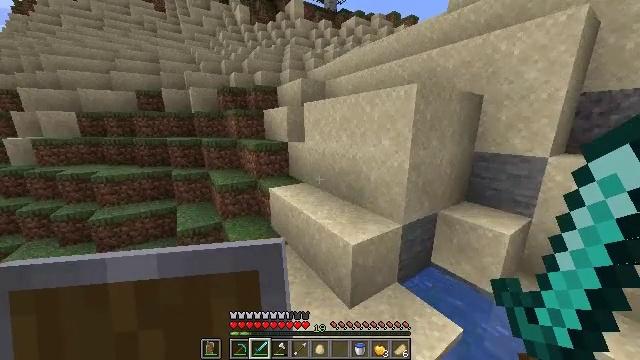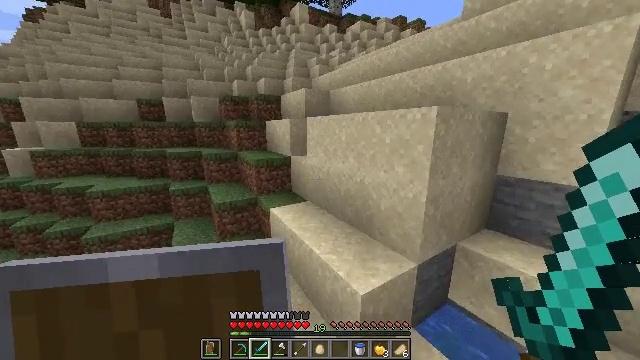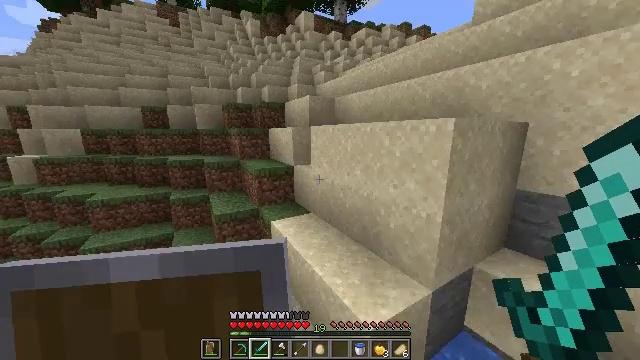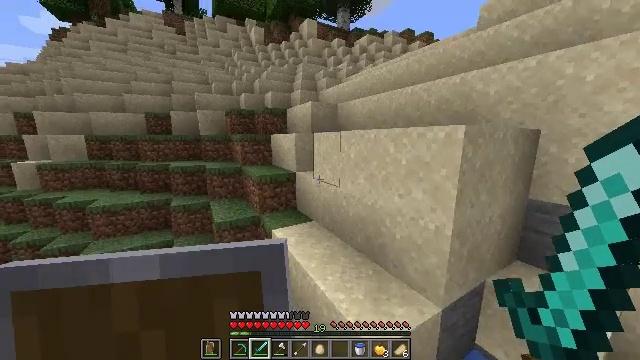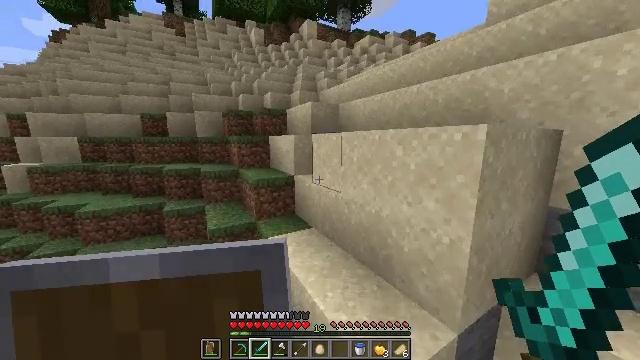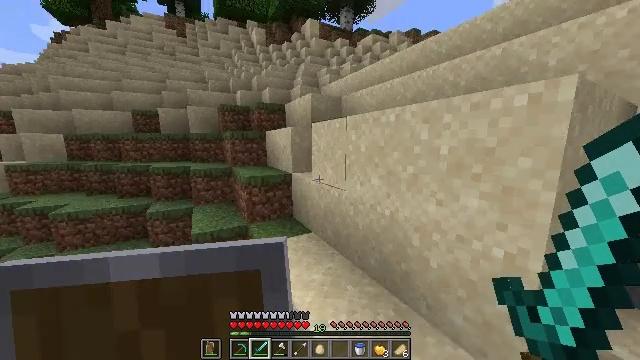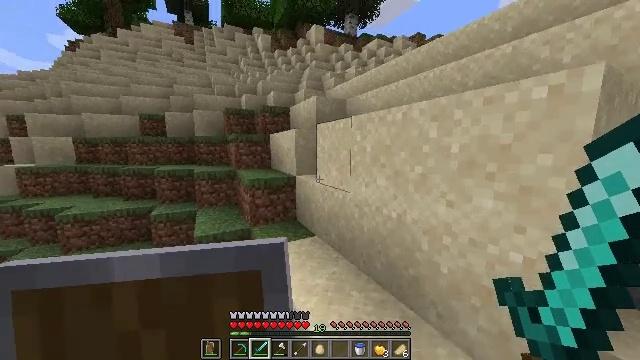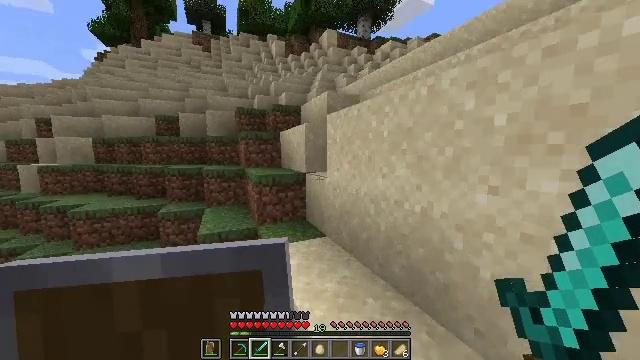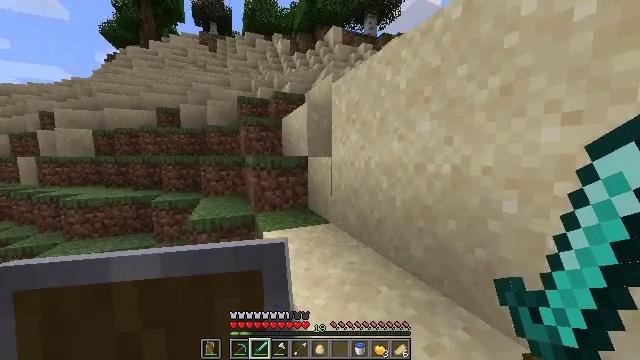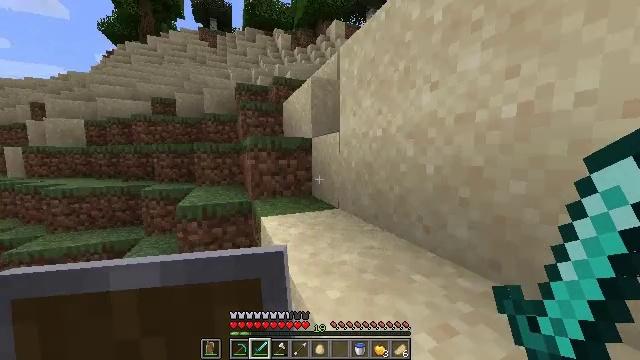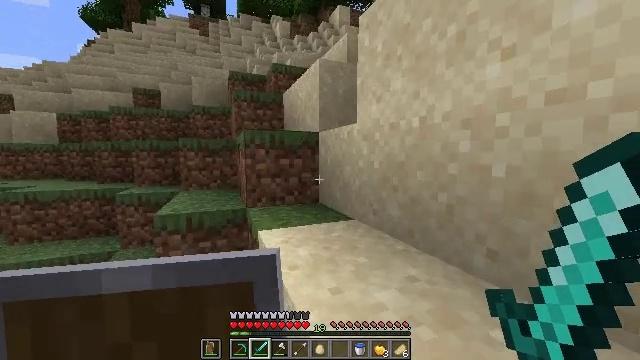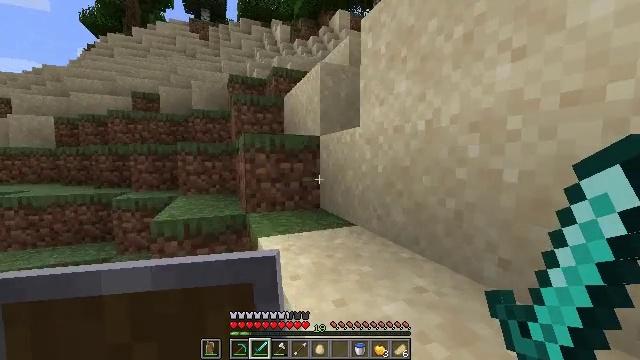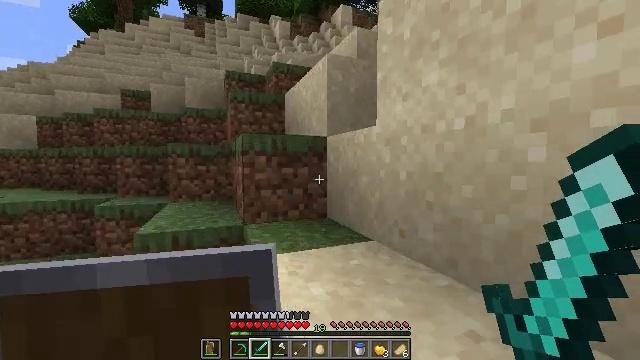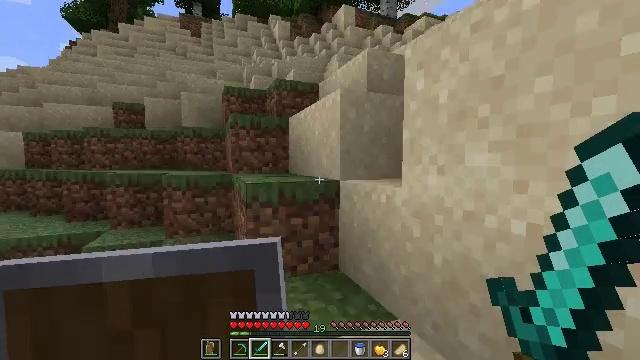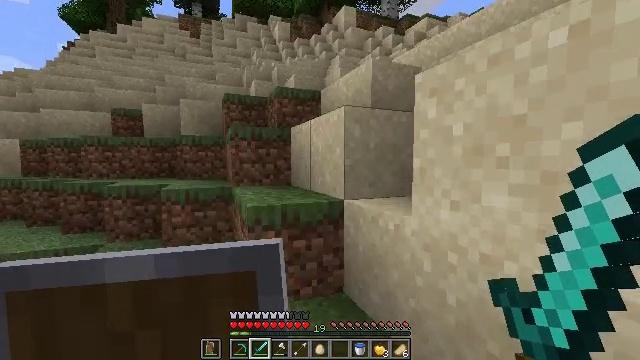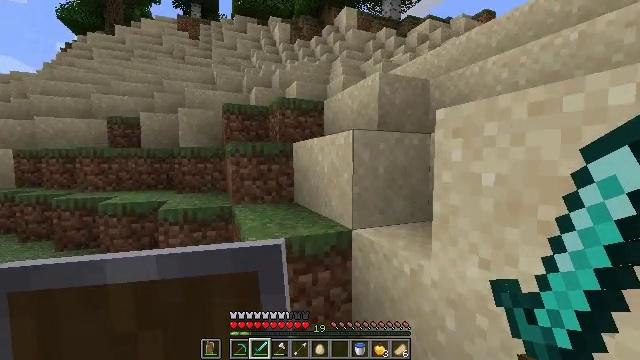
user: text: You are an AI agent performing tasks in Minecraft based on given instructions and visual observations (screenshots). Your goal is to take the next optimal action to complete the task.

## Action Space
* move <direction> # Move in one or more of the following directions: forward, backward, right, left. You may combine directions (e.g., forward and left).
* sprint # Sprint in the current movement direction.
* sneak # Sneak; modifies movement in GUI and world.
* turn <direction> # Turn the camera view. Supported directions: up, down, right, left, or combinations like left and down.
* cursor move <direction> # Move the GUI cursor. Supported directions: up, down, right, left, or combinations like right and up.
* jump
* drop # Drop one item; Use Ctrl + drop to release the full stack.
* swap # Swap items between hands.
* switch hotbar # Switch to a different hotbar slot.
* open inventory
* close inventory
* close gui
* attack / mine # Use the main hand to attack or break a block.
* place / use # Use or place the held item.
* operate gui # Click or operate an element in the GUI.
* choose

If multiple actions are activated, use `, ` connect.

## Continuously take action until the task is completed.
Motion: motion action
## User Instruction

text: Mine oak leaves.
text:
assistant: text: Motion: move forward, sprint, turn left
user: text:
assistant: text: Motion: move forward, sprint, turn left and up
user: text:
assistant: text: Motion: move forward, sprint, turn up
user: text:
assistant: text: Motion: move forward, sprint
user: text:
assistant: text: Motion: move forward, sprint
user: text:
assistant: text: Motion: move forward, sprint, turn left and up
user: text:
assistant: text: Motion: move forward, sprint, turn left and up
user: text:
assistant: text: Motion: move forward, sprint, turn left
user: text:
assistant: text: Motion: move forward, sprint
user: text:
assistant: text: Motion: move forward, sprint
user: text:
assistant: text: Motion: move forward, sprint, turn up
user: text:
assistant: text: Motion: move forward, sprint, jump
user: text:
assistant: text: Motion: move forward, sprint, jump
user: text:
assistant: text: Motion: move forward, sprint, jump
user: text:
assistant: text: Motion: move forward, sprint, jump
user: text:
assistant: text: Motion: move forward, sprint, jump
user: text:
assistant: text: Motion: move forward, sprint, jump
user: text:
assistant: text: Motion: move forward, sprint, turn up
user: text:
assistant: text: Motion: move forward, sprint, turn up
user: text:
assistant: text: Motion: move forward, sprint, turn up
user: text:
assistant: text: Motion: move forward, sprint, turn up, jump
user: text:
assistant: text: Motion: move forward, sprint, turn right and up, jump
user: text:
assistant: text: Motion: move forward, sprint, turn up, jump
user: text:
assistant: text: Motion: move forward, sprint, jump
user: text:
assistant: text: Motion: move forward, sprint, turn right, jump
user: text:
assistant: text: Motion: move forward, sprint, turn right, jump
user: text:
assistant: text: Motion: move forward, sprint, turn right and down, jump
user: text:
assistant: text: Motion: move forward, sprint, turn right and down
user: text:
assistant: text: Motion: move forward, sprint, turn right and down
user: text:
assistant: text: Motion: move forward, sprint, turn right and down